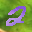
Label: 2